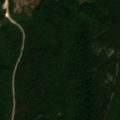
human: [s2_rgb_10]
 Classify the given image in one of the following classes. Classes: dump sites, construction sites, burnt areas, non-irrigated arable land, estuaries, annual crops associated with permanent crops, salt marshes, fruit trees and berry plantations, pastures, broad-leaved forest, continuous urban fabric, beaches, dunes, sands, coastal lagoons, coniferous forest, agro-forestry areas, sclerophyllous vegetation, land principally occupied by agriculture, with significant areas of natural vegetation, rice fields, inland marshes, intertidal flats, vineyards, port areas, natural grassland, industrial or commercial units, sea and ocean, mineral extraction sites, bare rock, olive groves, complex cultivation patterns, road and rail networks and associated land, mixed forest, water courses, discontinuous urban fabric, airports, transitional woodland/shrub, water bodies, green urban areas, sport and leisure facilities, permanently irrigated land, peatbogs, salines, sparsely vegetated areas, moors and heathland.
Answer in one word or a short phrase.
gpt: complex cultivation patterns, broad-leaved forest